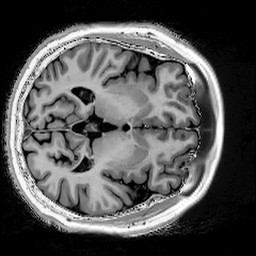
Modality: T1w
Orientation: axial
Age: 60
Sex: male
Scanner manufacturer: siemens
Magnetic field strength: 3 T
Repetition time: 5 s
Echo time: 0.00298 s